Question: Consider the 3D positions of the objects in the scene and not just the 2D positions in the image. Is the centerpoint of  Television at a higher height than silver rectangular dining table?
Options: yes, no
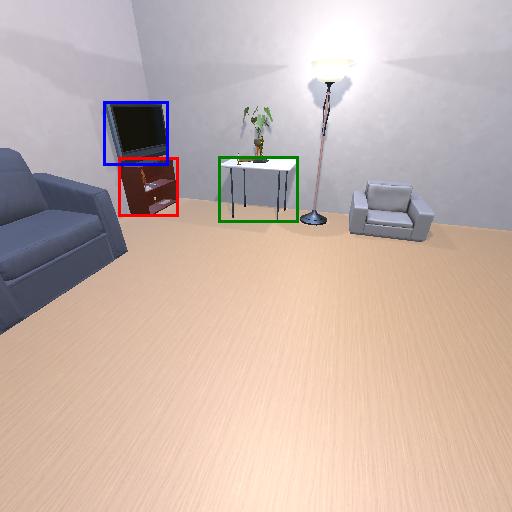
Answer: yes